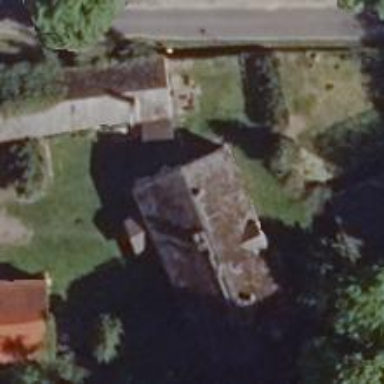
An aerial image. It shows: Simple house.